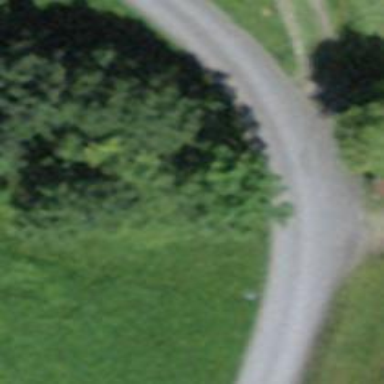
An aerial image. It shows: Culvert tunnel.